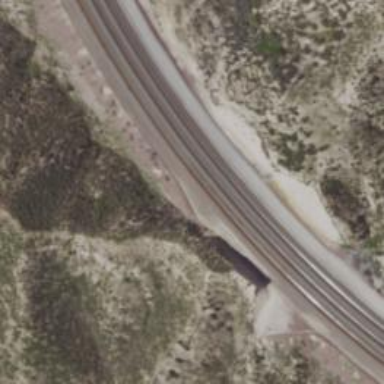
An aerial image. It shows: Railway track.